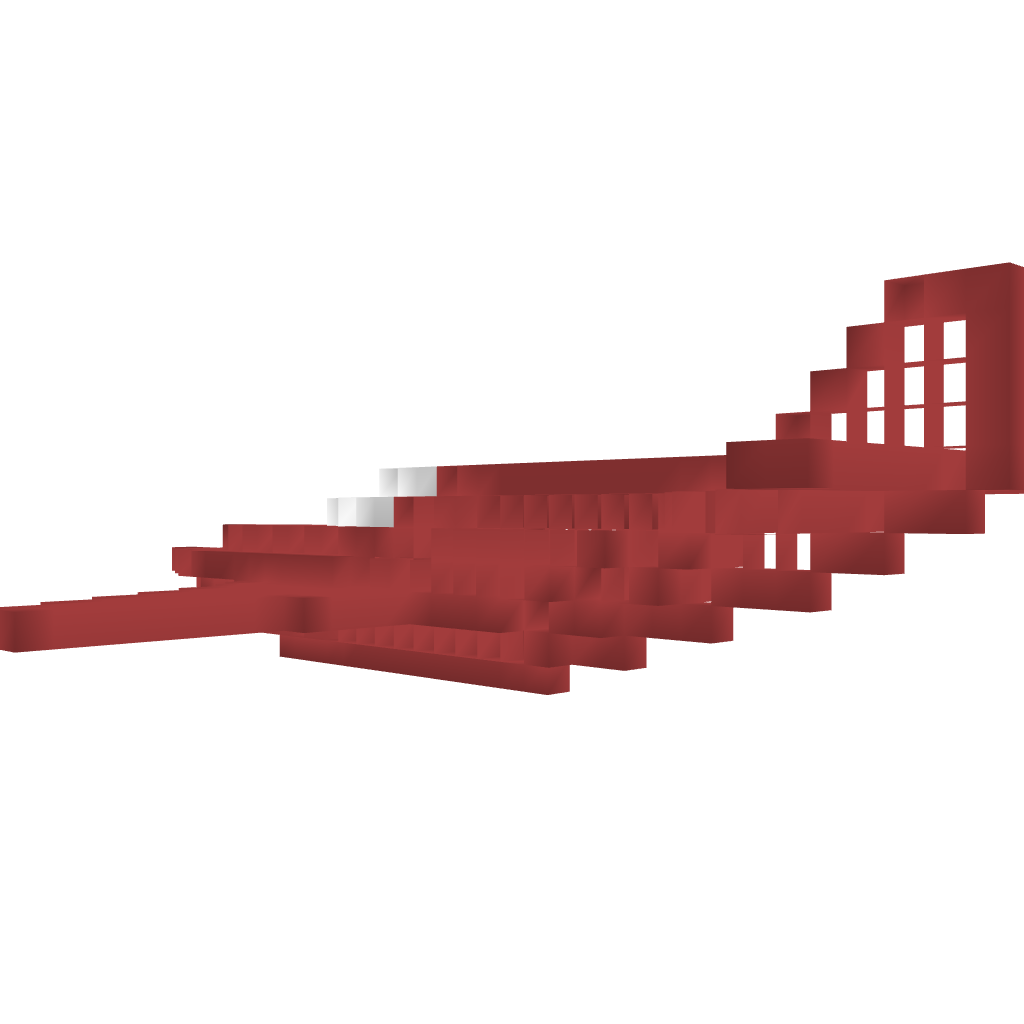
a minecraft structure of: P-51 Mustang bad low quality